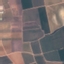
Land use / land cover: PermanentCrop